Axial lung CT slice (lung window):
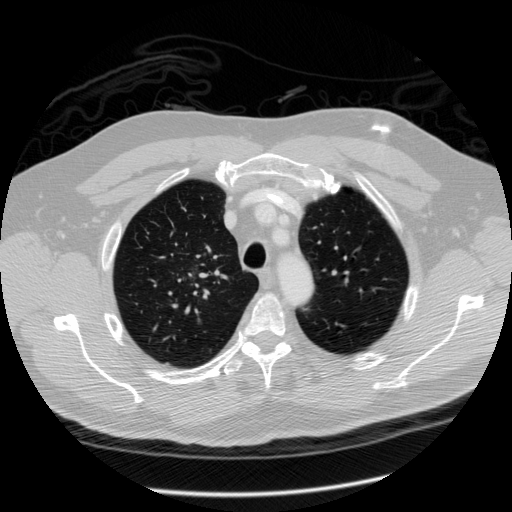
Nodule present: no